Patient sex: F
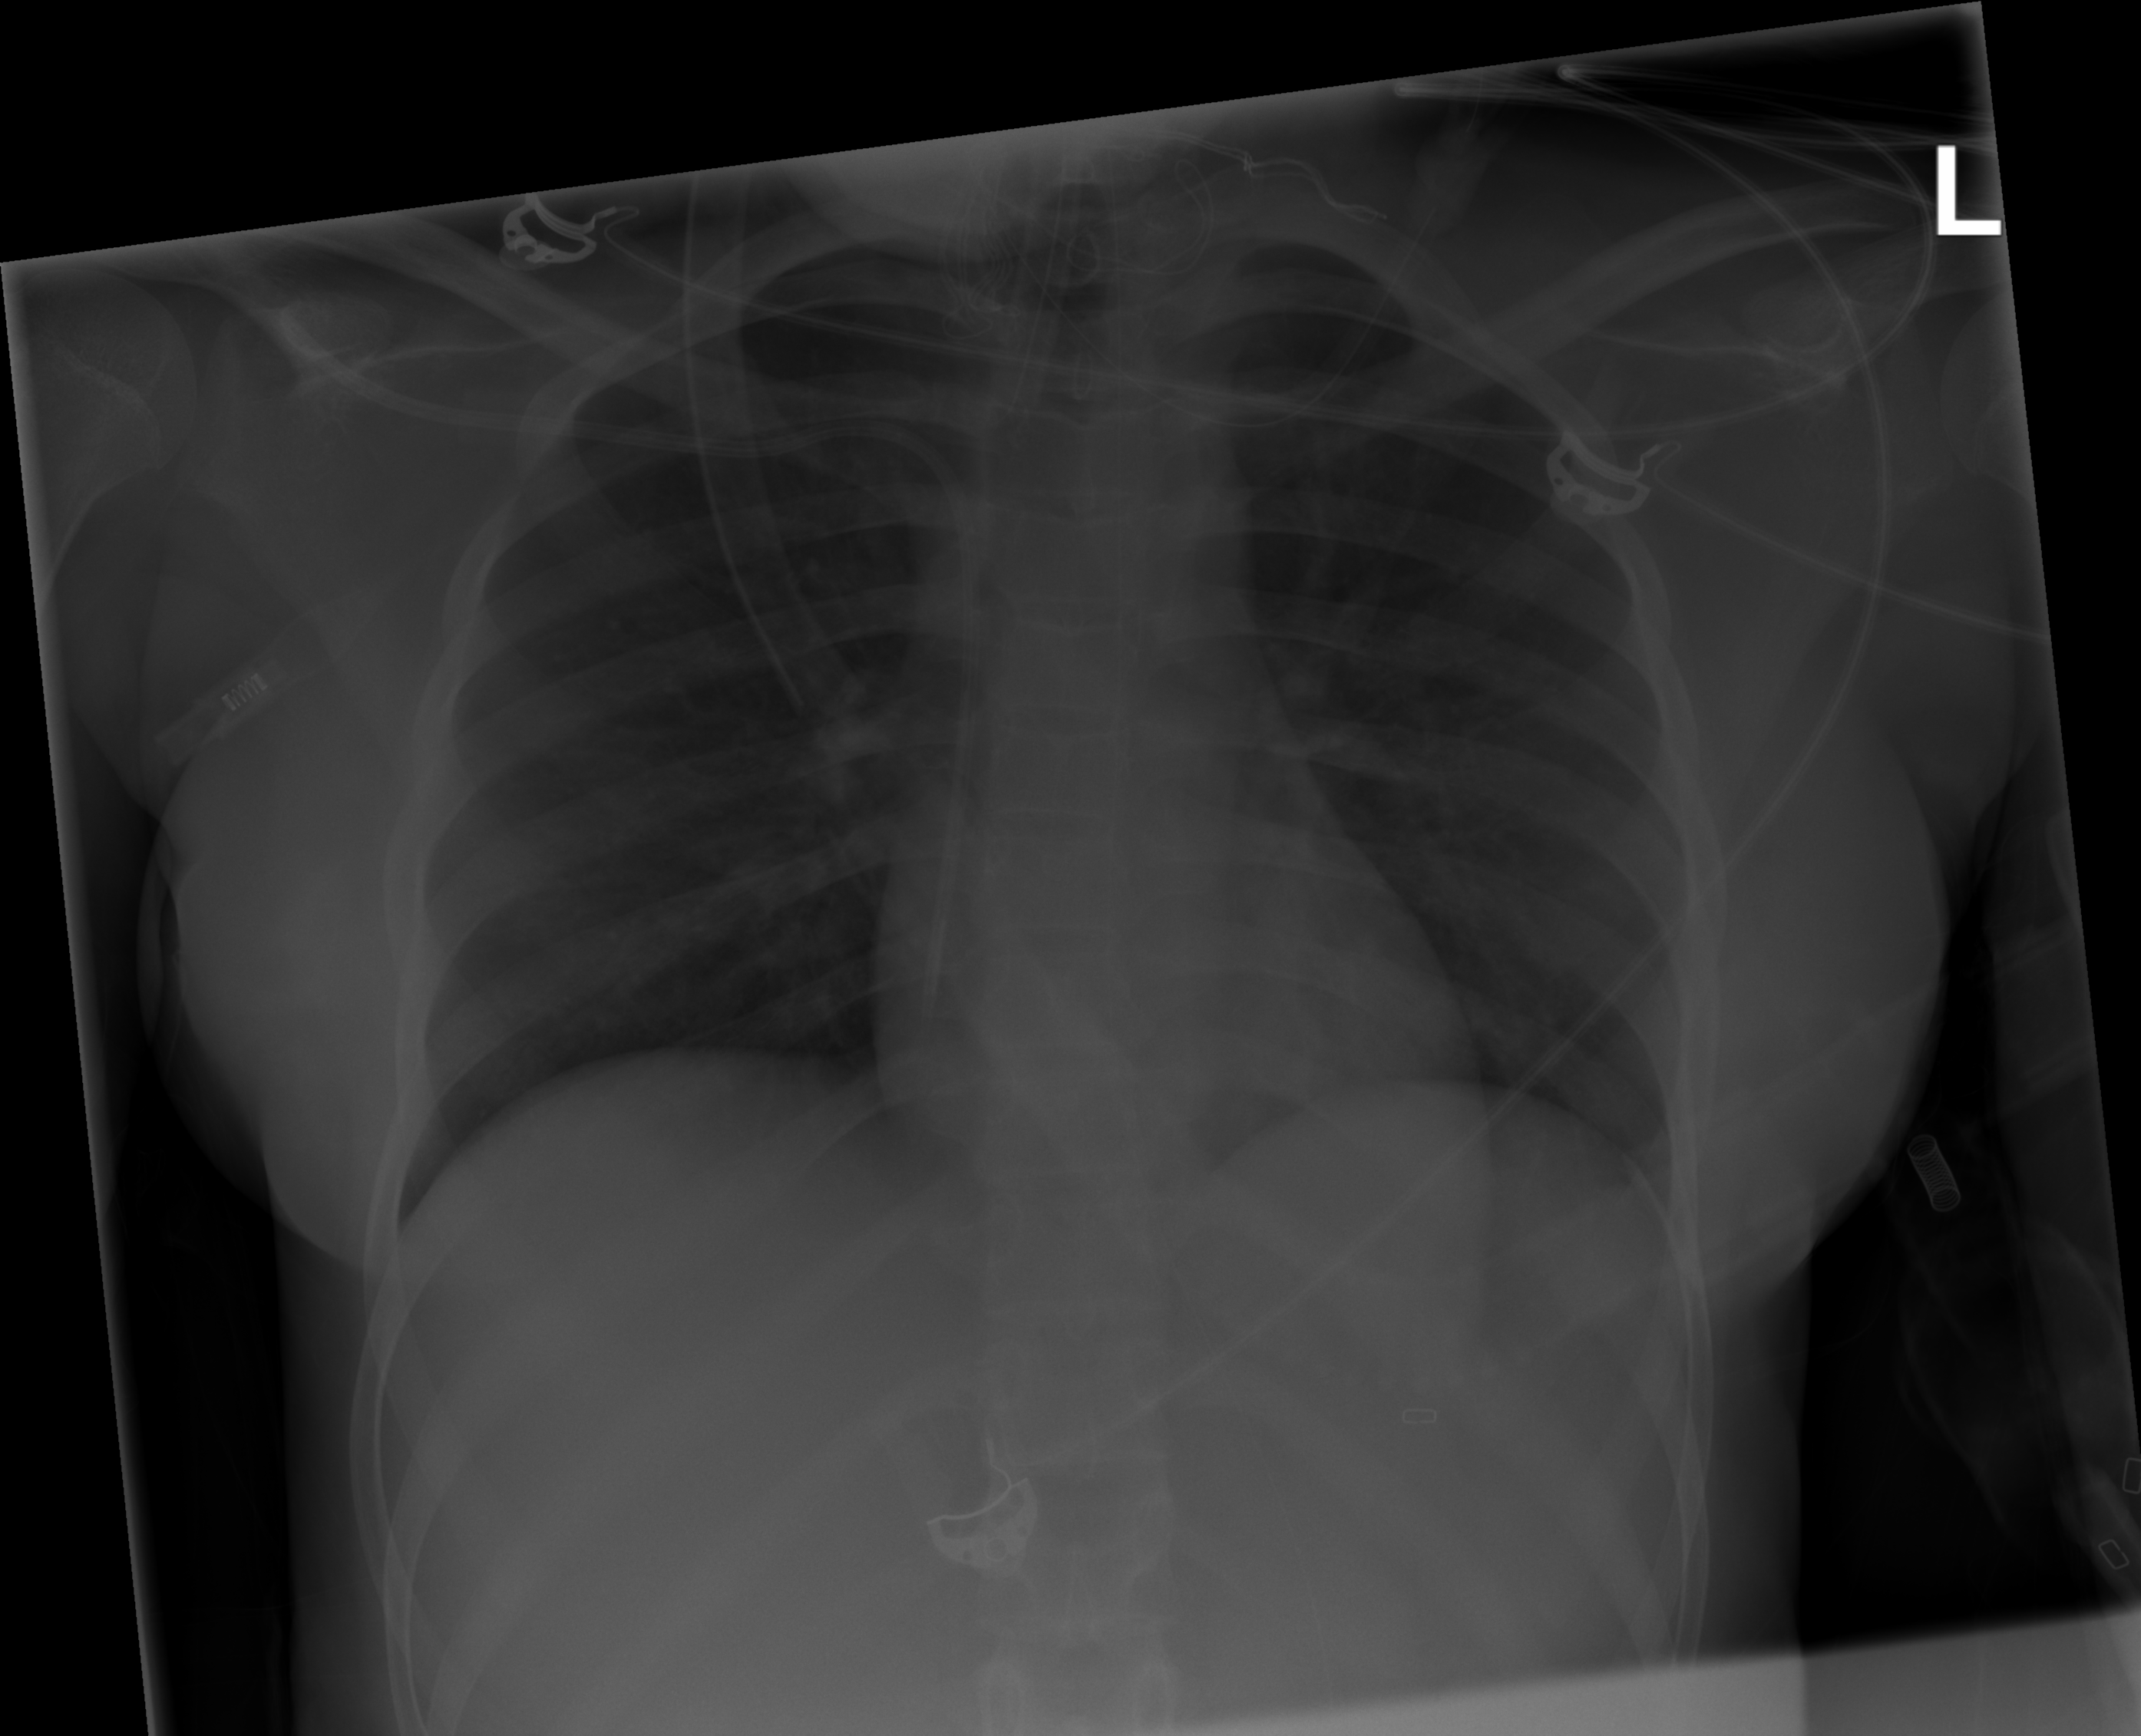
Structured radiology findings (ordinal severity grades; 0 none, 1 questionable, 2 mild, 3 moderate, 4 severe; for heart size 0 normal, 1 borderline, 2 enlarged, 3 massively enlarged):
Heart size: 0
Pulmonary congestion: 0
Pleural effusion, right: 0
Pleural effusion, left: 0
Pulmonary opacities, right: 1
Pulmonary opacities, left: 0
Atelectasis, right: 0
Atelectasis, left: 0